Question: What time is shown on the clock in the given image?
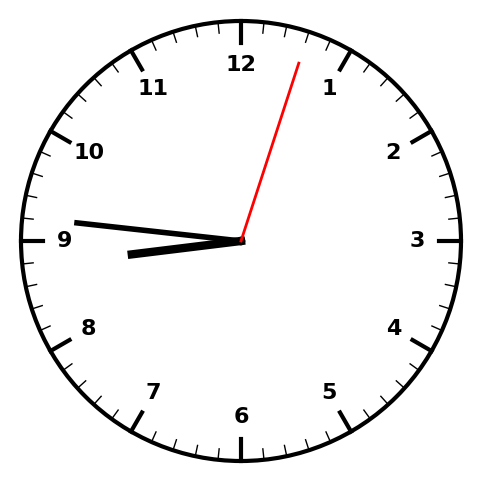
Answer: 08:46:03